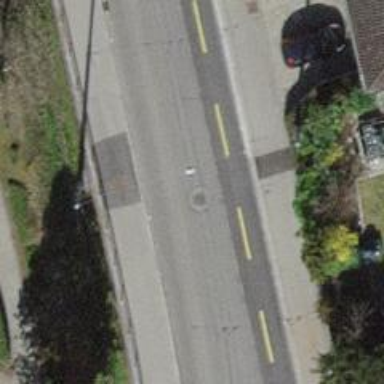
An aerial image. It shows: Asphalt sidewalk.